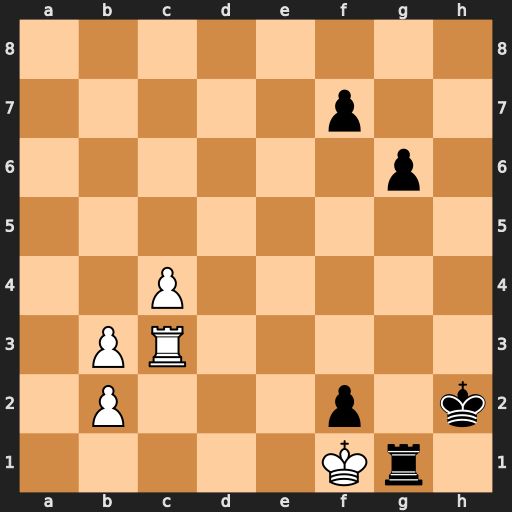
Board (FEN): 8/5p2/6p1/8/2P5/1PR5/1P3p1k/5Kr1
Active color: w
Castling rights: -
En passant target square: -
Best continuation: Kxf2 g5 Rh3+ Kxh3 Kxg1